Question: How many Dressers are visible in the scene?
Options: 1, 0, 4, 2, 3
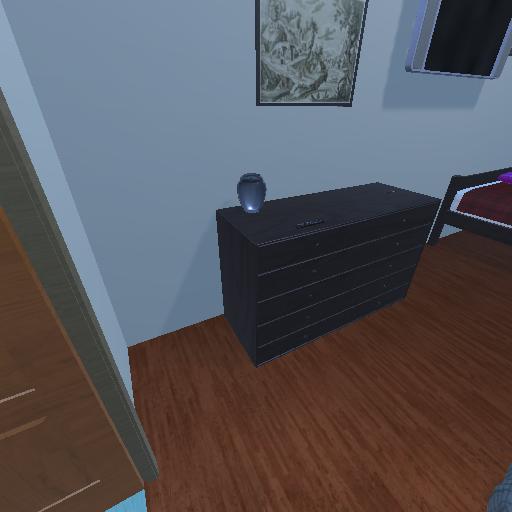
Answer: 1